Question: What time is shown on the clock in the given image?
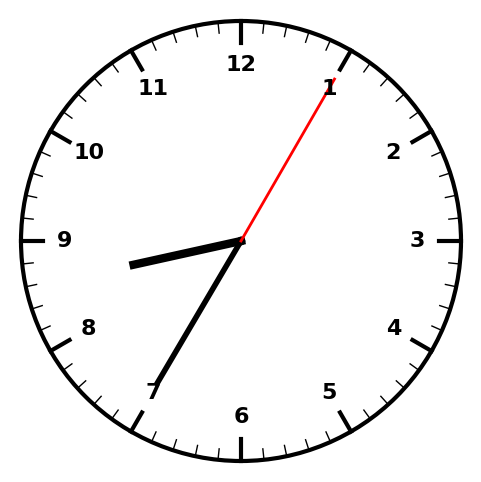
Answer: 08:35:05